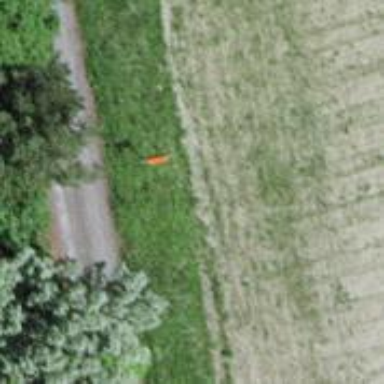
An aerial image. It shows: Pole with roofed pipeline marker.